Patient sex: F
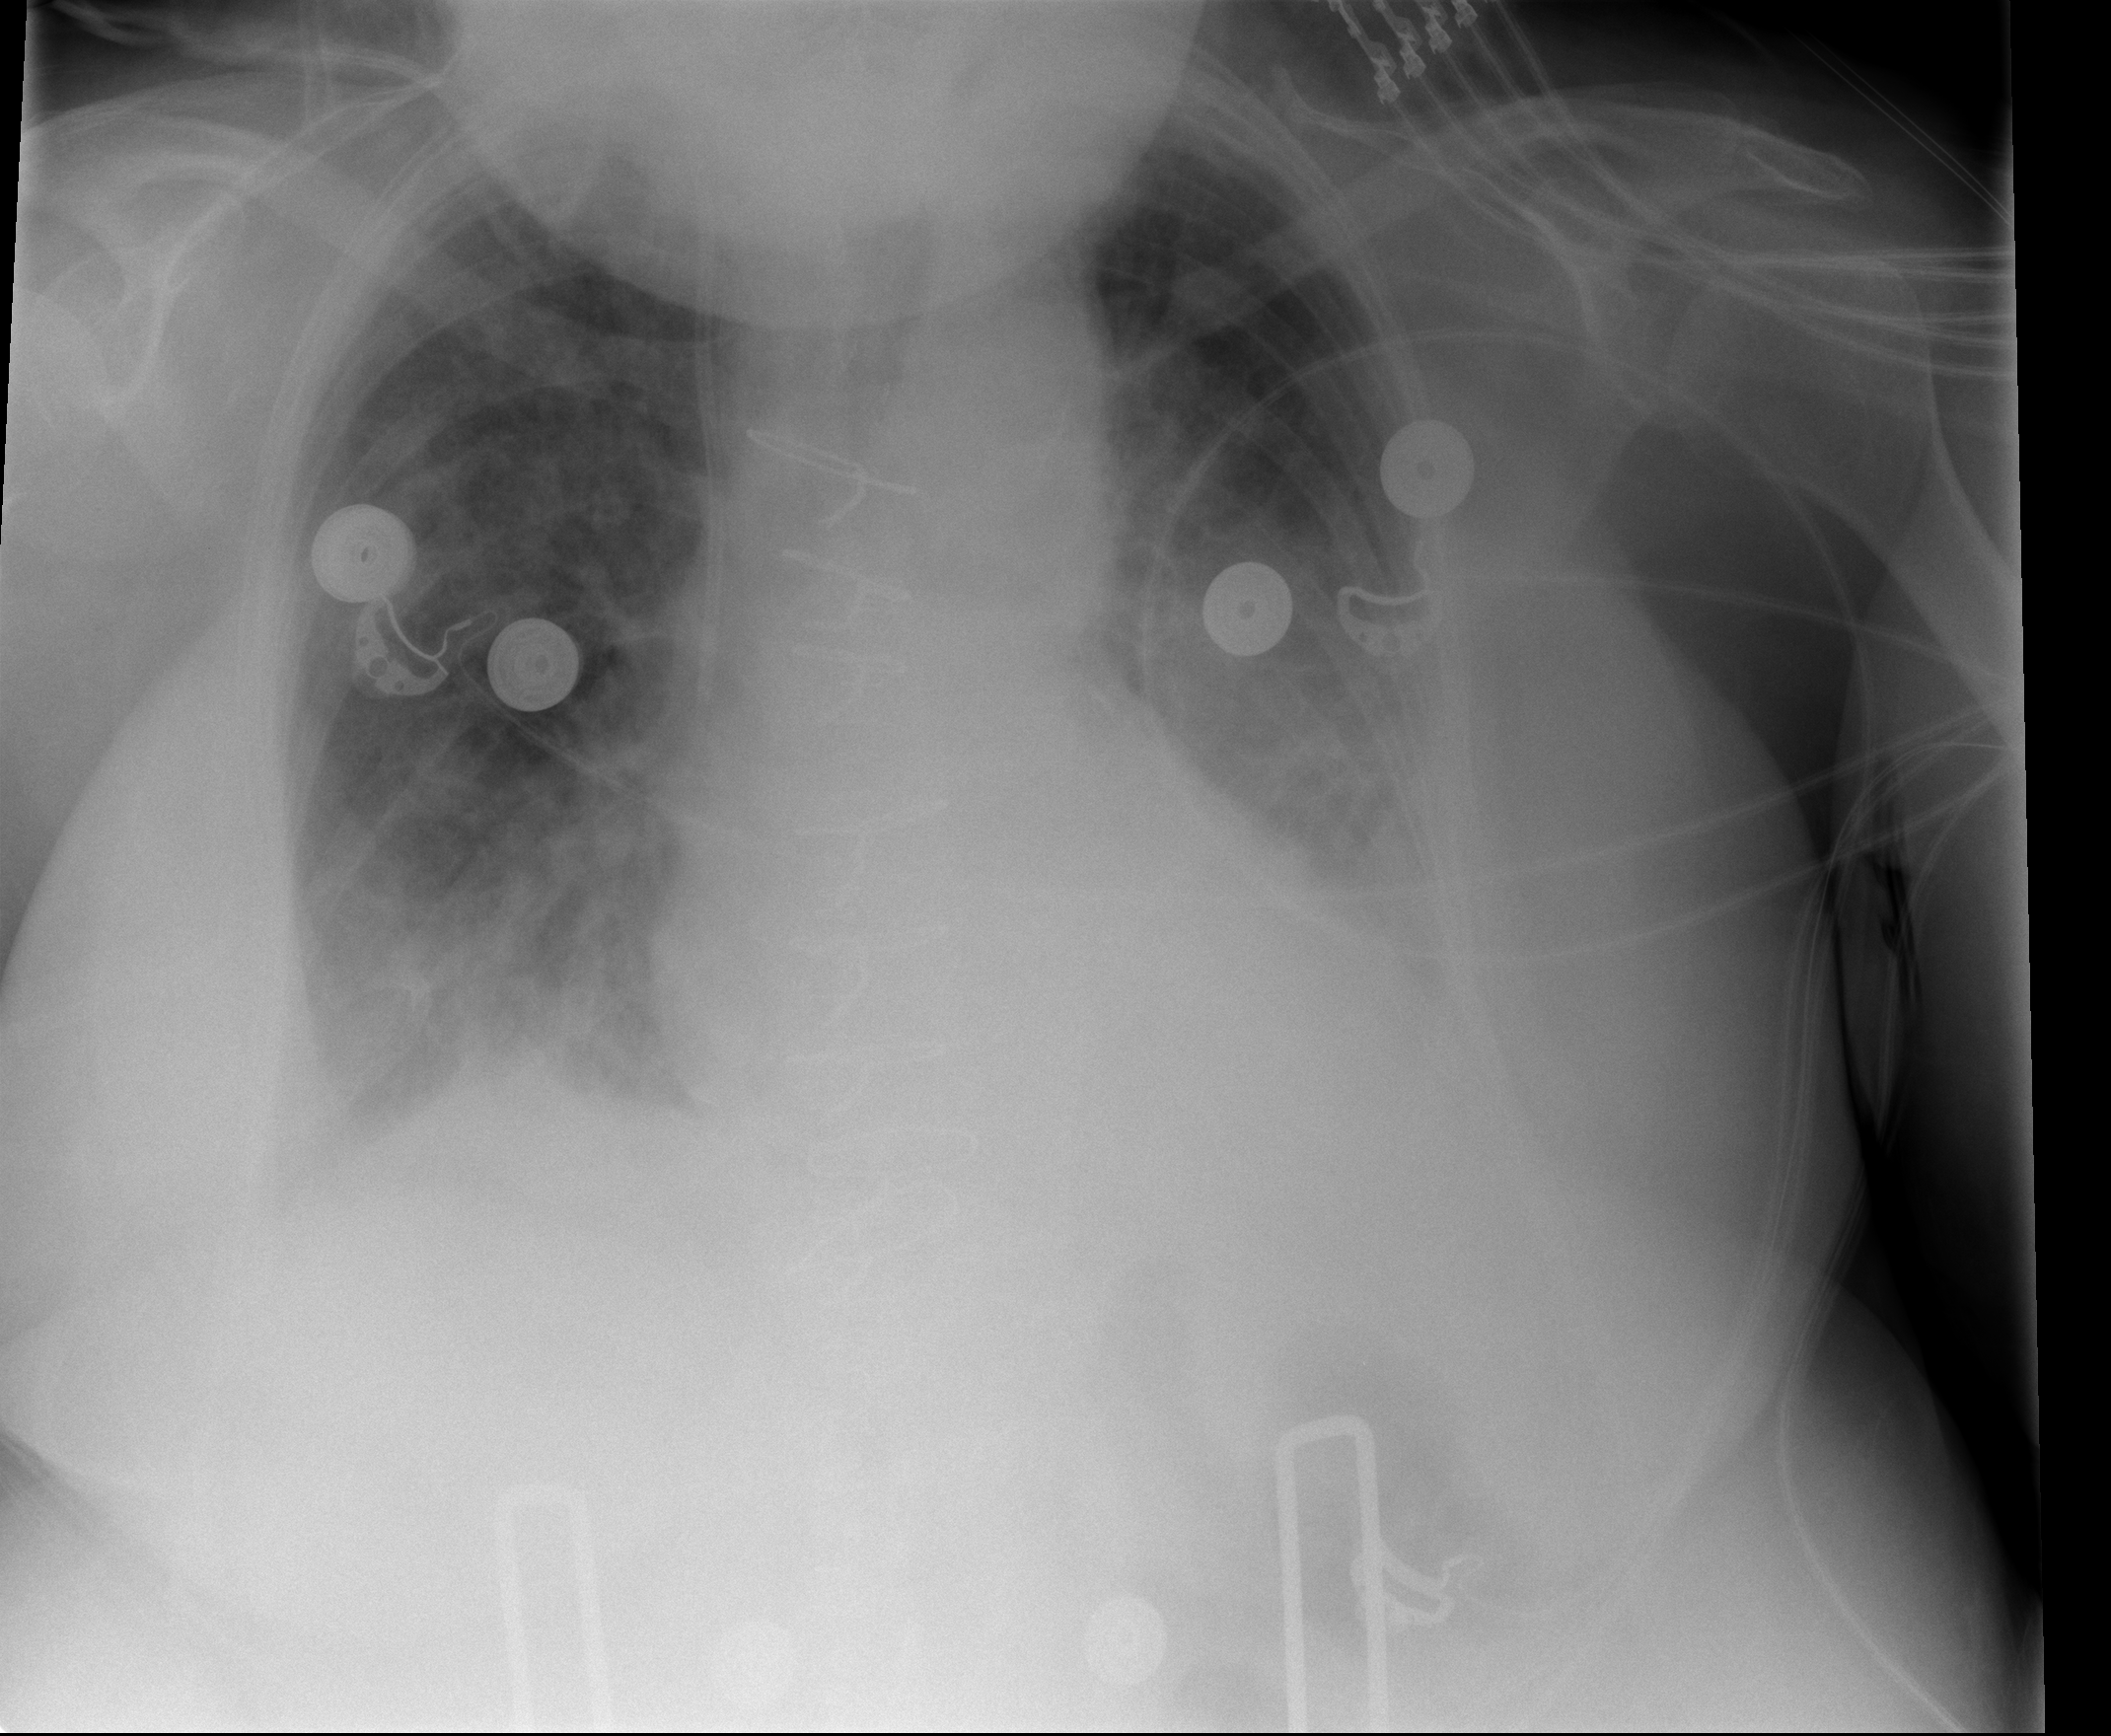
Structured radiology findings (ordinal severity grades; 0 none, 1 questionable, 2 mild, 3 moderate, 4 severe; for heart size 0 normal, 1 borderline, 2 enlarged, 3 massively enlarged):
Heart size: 2
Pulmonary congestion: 3
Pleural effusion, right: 3
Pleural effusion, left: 2
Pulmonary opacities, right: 3
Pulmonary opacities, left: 3
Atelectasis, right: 3
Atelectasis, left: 3